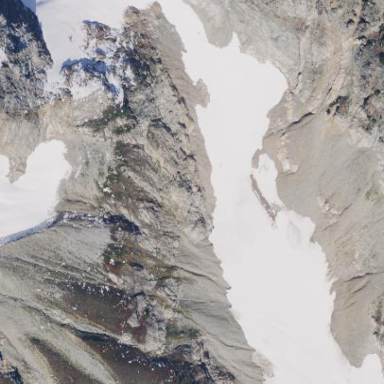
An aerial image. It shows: Stunning view of glacier.